Field crop: maize
Growth stage: 2
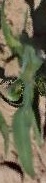
Species: maize